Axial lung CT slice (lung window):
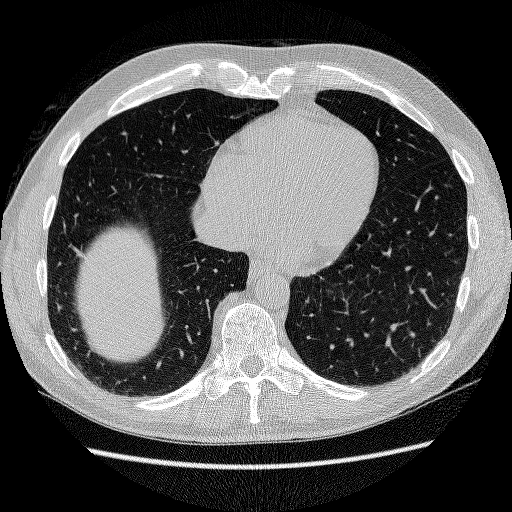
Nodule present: no